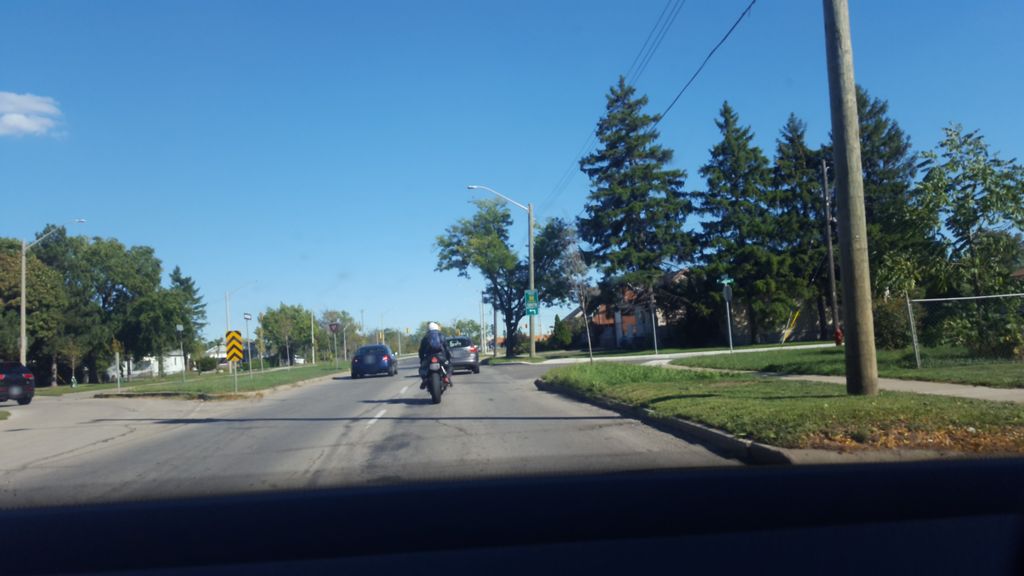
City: hamilton